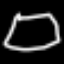
Label: octagon